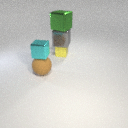
large green metal cube above large gray metal cube